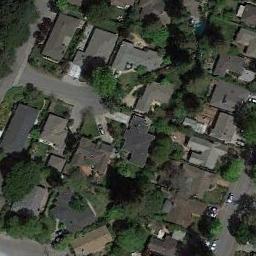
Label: medium_residential